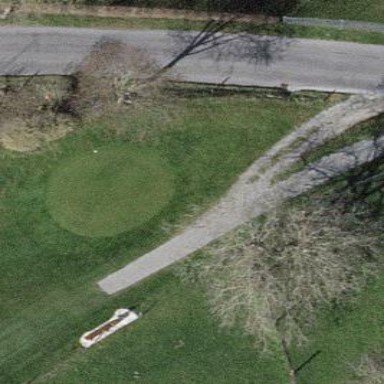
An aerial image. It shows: Golf tee on grassy land.